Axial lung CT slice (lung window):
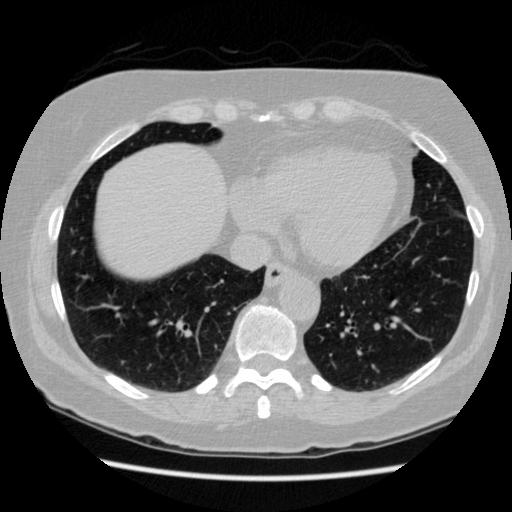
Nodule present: no